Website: bh-photo
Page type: account-selection
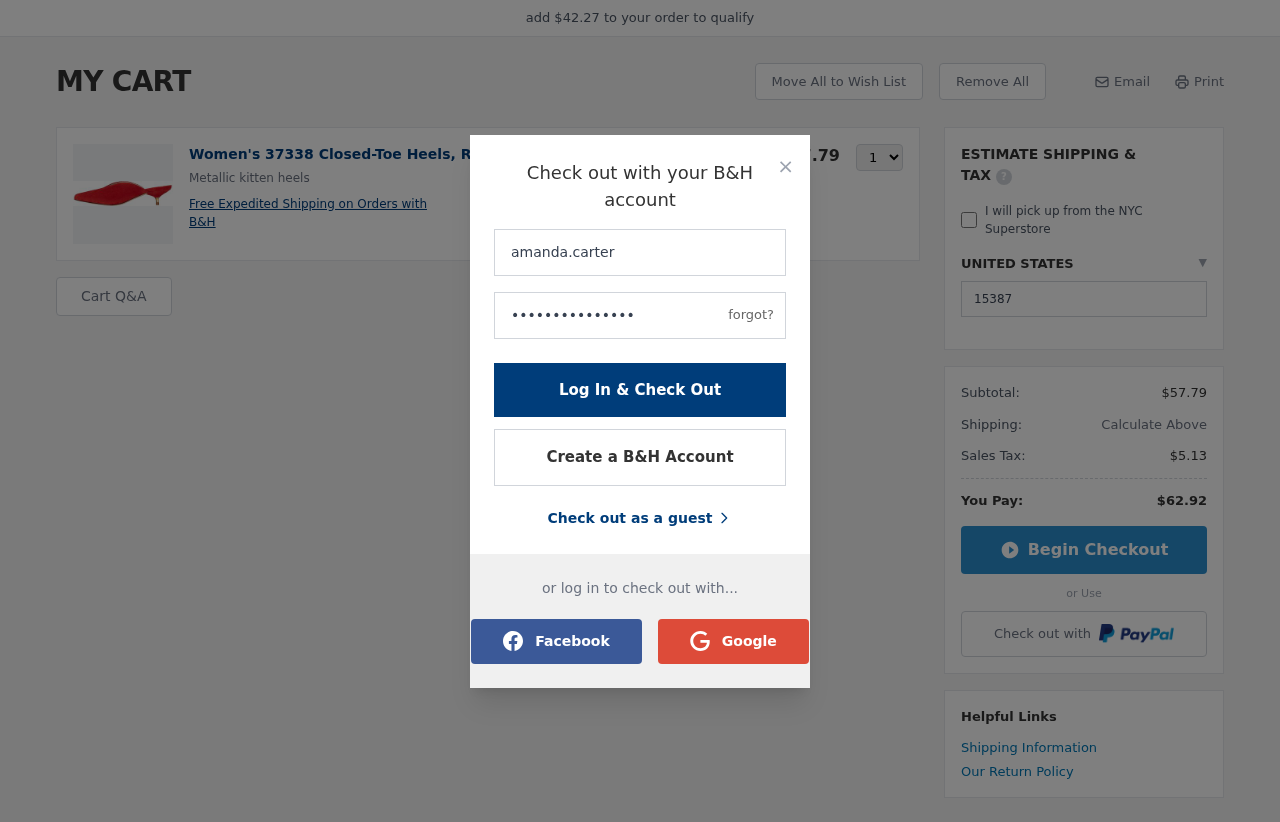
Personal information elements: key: PII_COUNTRY
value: UNITED STATES
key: PII_LOGIN_USERNAME
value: amanda.carter
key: PII_POSTCODE
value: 15387
Product elements: key: PRODUCT1_DESC
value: Metallic kitten heels
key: PRODUCT1_NAME
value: Women's 37338 Closed-Toe Heels, Red, 8 us
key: PRODUCT1_PRICE
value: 57.79
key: PRODUCT1_QUANTITY
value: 1
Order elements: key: ORDER_SUBTOTAL
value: $57.79
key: ORDER_TAX
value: $5.13
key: ORDER_TOTAL
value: $62.92
Other elements: key: AMOUNT_TO_QUALIFY
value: $42.27